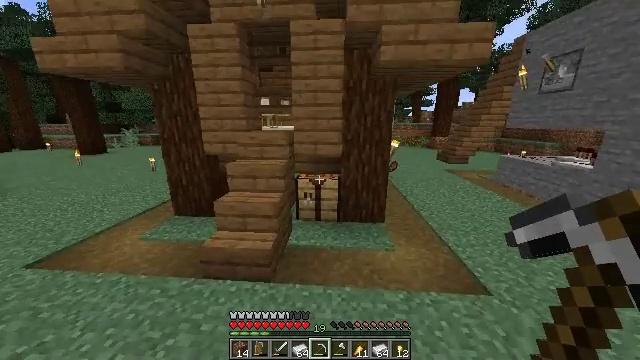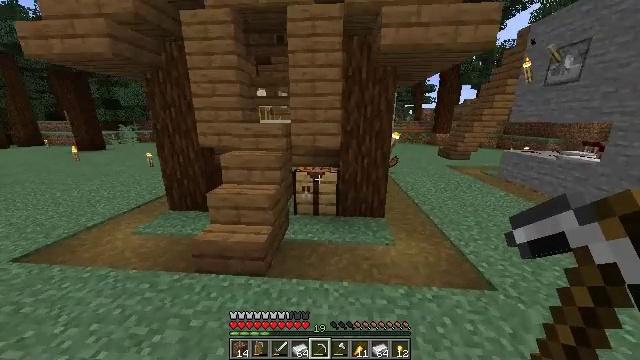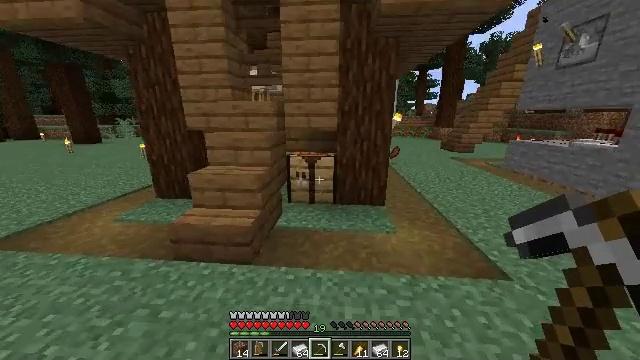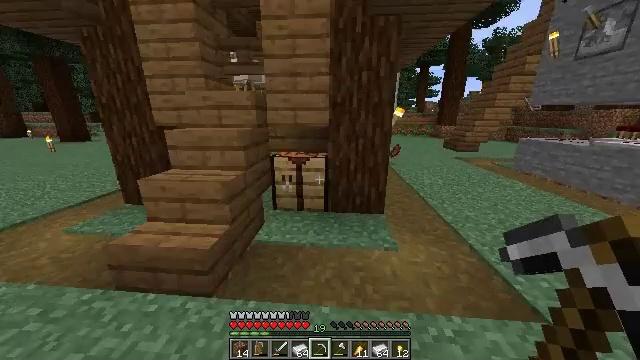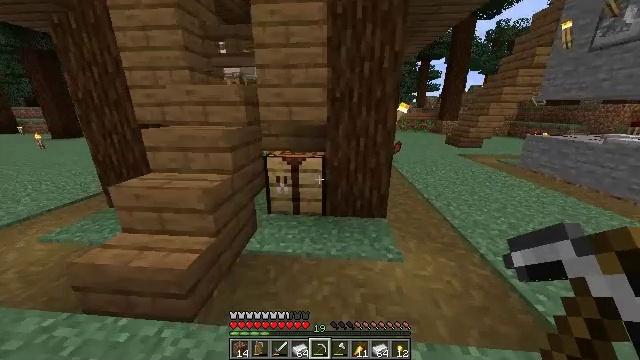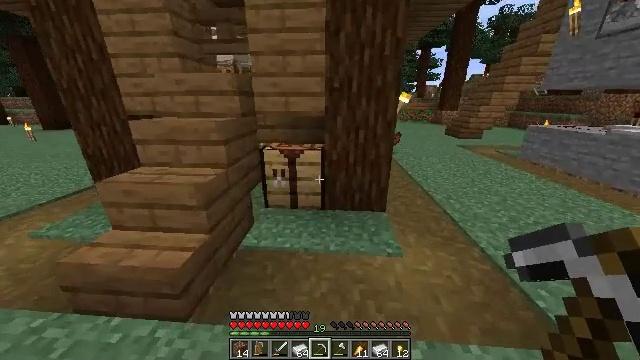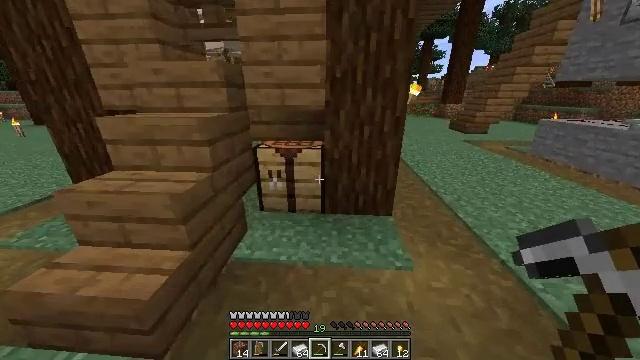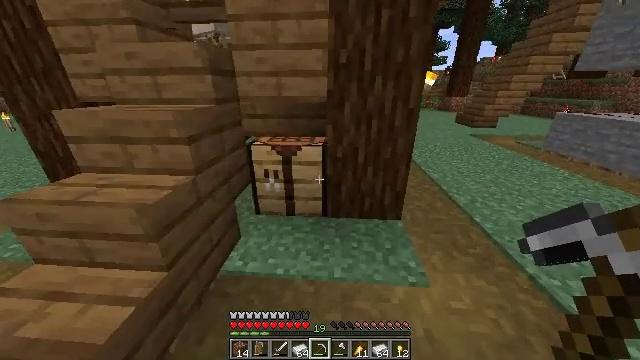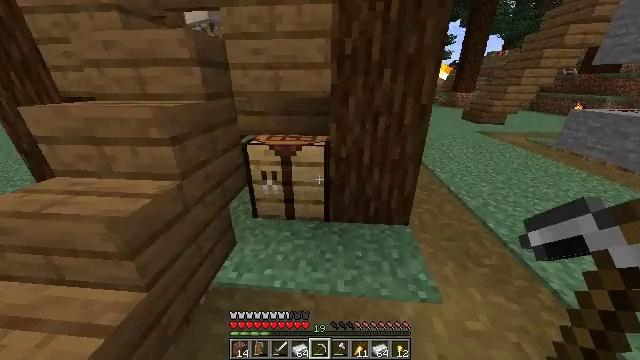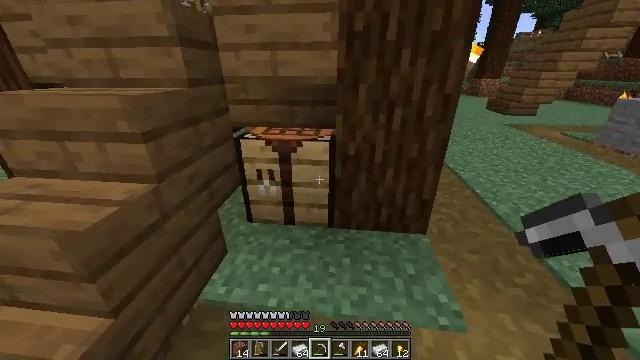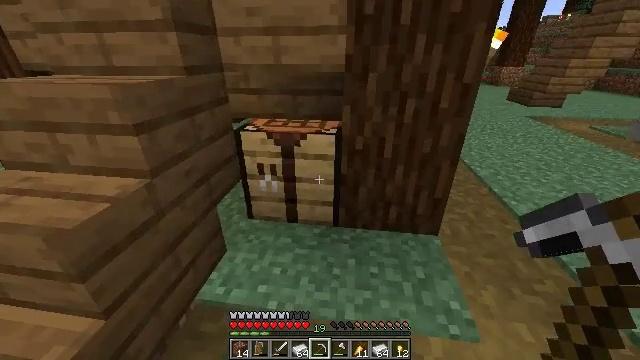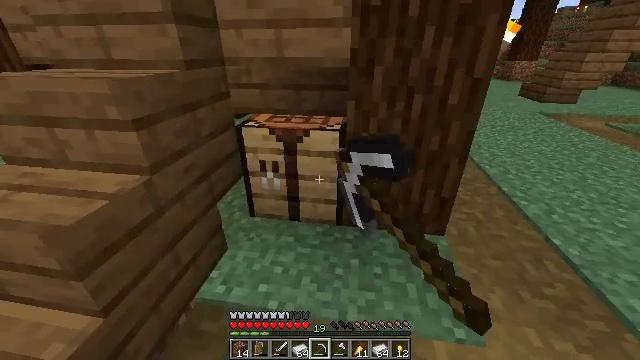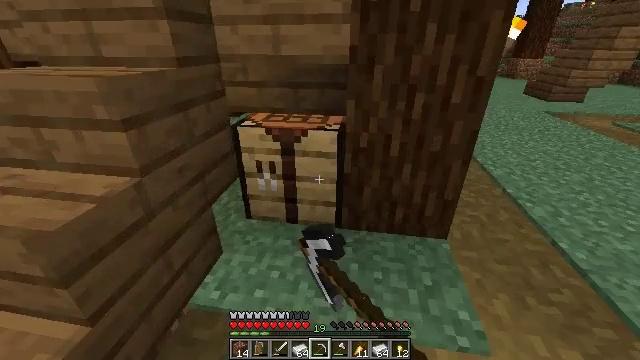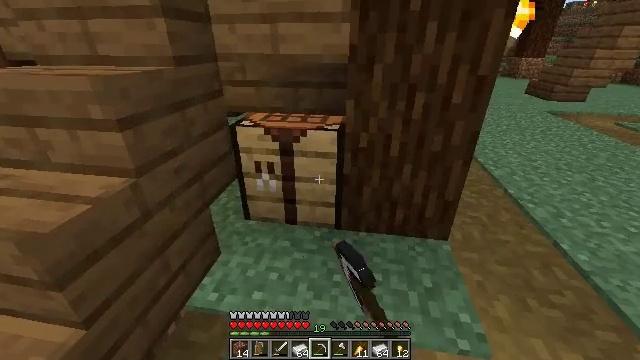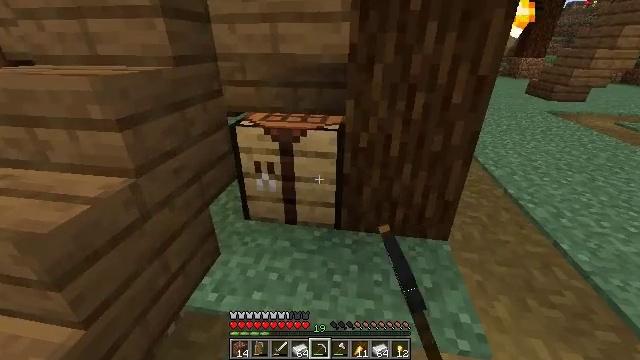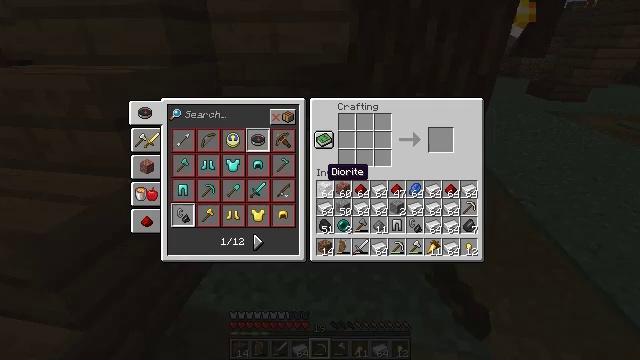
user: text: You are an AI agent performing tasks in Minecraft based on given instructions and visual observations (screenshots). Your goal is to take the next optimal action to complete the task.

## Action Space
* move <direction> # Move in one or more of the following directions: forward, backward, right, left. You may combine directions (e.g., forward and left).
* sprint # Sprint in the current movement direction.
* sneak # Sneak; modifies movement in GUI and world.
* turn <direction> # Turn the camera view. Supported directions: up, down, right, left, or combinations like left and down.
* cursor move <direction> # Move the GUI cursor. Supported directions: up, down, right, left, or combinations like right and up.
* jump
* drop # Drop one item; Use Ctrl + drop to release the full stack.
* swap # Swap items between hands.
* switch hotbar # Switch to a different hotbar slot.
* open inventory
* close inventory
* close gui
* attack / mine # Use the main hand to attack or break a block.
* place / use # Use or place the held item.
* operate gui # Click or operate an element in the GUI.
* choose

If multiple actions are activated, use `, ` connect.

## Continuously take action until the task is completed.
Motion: motion action
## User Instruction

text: Craft the iron block using nine iron ingots.
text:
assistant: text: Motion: move forward
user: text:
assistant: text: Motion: move forward
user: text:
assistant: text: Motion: move forward
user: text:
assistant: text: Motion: move forward, turn down
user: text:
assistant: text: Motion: move forward, turn down
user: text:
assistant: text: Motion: move forward, turn down
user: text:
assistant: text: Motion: move forward, turn down
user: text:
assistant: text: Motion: turn down
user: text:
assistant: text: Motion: turn left and down
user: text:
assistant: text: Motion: turn left and down, use / place
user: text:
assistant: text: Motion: turn left, use / place
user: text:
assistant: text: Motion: use / place
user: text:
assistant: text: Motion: use / place
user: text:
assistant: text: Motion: use / place
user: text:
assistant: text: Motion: no_op
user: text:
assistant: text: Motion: no_op
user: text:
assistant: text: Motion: no_op
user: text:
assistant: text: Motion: no_op
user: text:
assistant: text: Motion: no_op
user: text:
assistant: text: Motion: no_op
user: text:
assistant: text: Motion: turn up
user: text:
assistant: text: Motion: turn left and up
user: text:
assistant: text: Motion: turn left and up
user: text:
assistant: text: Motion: turn left
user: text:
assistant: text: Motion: turn left
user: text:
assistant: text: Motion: no_op
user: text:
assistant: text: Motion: no_op
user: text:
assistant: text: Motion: no_op
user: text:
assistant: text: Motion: no_op
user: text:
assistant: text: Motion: no_op